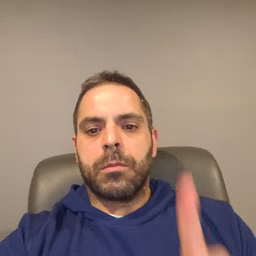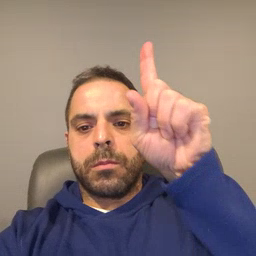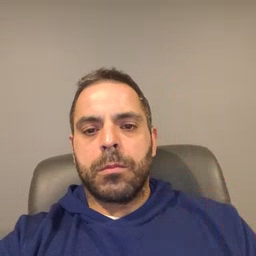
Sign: up